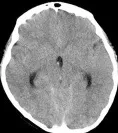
(C) Third craniocerebral CT scan, taken 5 days after admission. This revealed mild ventricular and subarachnoid hemorrhage.
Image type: radiology (ct)